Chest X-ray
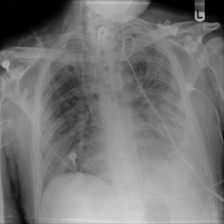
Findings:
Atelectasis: negative
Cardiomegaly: negative
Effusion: positive
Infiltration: negative
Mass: negative
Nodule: negative
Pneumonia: negative
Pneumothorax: positive
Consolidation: negative
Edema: negative
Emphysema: negative
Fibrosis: negative
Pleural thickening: negative
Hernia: negative